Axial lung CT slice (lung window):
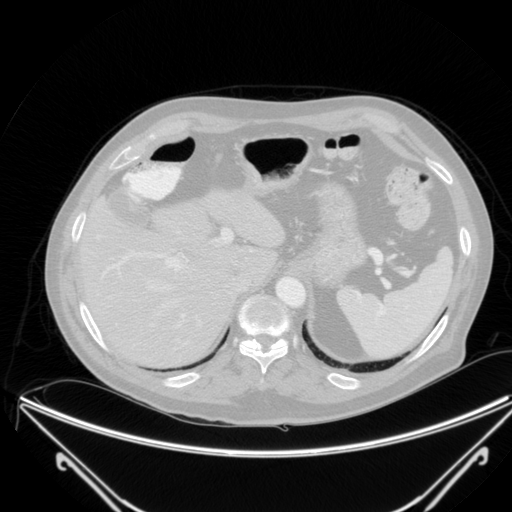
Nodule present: no